【题型】选择题　【知识点】立体几何　【难度】easy
如图所示，直三棱柱 \(ABC-A_1B_1C_1\) 是一块石材，测量可得 \(\angle ABC=90^\circ\)，\(AB=6\)，\(BC=8\)，\(AA_1=13\)。若将该石材切削、打磨，加工成几个大小相同的健身手球，则一个加工所得的健身手球的最大体积及此时加工成的健身手球的个数分别为（）

A. \(\dfrac{32\pi}{3}, 4\) \quad\quad B. \(\dfrac{9\pi}{2}, 3\) \quad\quad C. \(6\pi, 4\) \quad\quad D. \(\dfrac{32\pi}{3}, 3\)
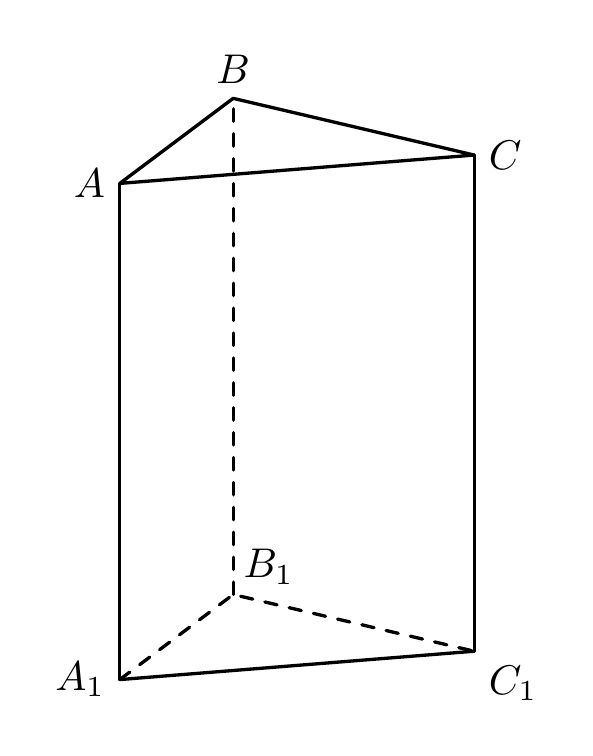
【解答】
\textbf{【答案】} \(\boldsymbol{D}\)

\vspace{0.5em}
\textbf{【解析】}
依题意知，当健身手球与直三棱柱的三个侧面均相切时，健身手球的体积最大。

易知 \(AC = \sqrt{AB^2 + BC^2} = 10\)，设健身手球的最大半径为 \(R\)，则
\[
\frac{1}{2} \times (6+8+10) \times R = \frac{1}{2} \times 6 \times 8,
\]
解得 \(R=2\)。

则健身手球的最大直径为 \(4\)。

因为 \(AA_1=13\)，所以最多可加工 \(3\) 个健身手球。于是一个健身手球的最大体积
\[
V = \frac{4}{3}\pi R^3 = \frac{4}{3}\pi \times 2^3 = \frac{32\pi}{3}.
\]